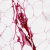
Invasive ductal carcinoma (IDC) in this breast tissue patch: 0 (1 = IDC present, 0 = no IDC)